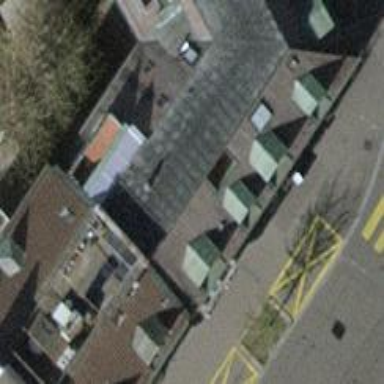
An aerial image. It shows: Beauty shop.